Question: I have a webpage where I put a text into a "pre" tag that is inside a "div" that resizes with the window size. If the "div" is so small that the text in the "pre" overflows horizontally, I want the text to wrap at a word break.
Here is the html that demonstrates the problem:
'''
<html>
<head>
<script type='text/javascript' src='http://ajax.googleapis.com/ajax/libs/jquery/1.3.2/jquery.min.js'></script>
</head>
<body>
<style type="text/css">
pre {
white-space: -moz-pre-wrap; /* Mozilla, supported since 1999 */
white-space: -pre-wrap; /* Opera */
white-space: -o-pre-wrap; /* Opera */
white-space: pre-wrap; /* CSS3 - Text module (Candidate Recommendation) http://www.w3.org/TR/css3-text/#white-space */
word-wrap: break-word; /* IE 5.5+ */
}
</style>
<div id="test">
<pre>
this is some long text that seems to wrap inappropriately if the window in ie8 is the wrong width.
this is some long text that seems to wrap inappropriately if the window in ie8 is the wrong width.
this is some long text that seems to wrap inappropriately if the window in ie8 is the wrong width.
this is some long text that seems to wrap inappropriately if the window in ie8 is the wrong width.
this is some long text that seems to wrap inappropriately if the window in ie8 is the wrong width.
this is some long text that seems to wrap inappropriately if the window in ie8 is the wrong width.
</pre>
</div>
<script type="text/javascript">
//<![CDATA[
$(function() {
$(window).resize(function() {
$("#test").height($(window).height() - $("#test").offset().top - 20 + "px");
$("#test").width($(window).width() - $("#test").offset().left - 20 + "px");
});
$(window).resize();
});
//]]>
</script>
</body>
</html>
'''
This works fine in the versions of Firefox, Safari and Chrome that I've tested, but I get some duplication of text in IE8.

The first line has the word "width" repeated. Any ideas how to address this?
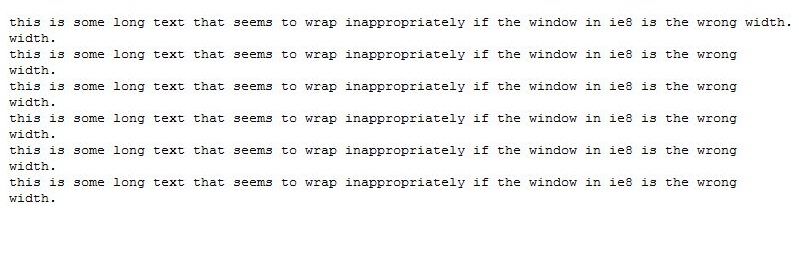
Answer: I found the answer here: <URL>
In one of the later updates, a width is included on the pre tag, which seems to resolve this problem.